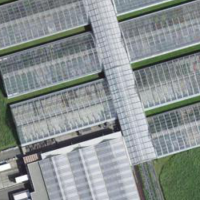
EUNIS habitat code: 54
Species observed at this site:
Prunus spinosa